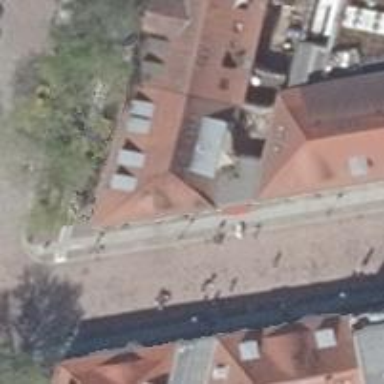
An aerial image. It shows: Historic Baroque building with apartments. The roof is covered with red roof tiles in side-hipped shape.